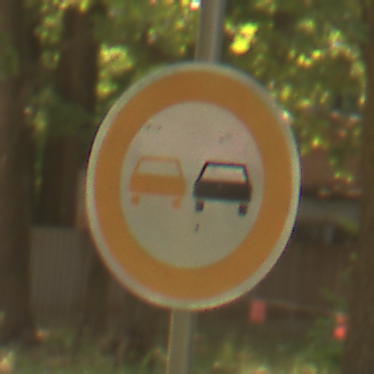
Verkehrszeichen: Ueberholverbot
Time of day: Midday
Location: Outdoor (Nature)
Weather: PartlyCloudy
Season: NotSpecified
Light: Natural